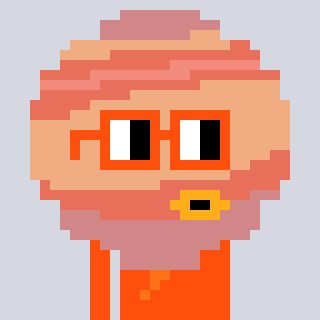
a pixel art character with square orange glasses, a jupiter-shaped head and a orange-colored body on a cool background